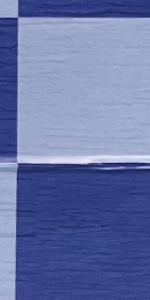
Label: Empty